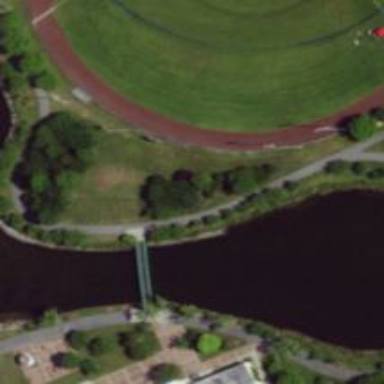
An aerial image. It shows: Cycleway.